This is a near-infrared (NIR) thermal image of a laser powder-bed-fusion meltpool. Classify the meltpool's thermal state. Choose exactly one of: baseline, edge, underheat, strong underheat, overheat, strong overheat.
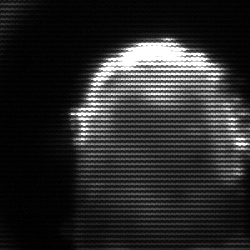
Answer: baseline